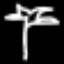
Label: palm tree